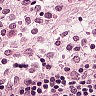
Metastatic tissue present: no